Interaction volume radius: 10 \u00c5
Interaction volume height: 10 \u00c5
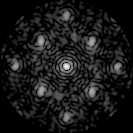
Disorder parameter: 0.3786